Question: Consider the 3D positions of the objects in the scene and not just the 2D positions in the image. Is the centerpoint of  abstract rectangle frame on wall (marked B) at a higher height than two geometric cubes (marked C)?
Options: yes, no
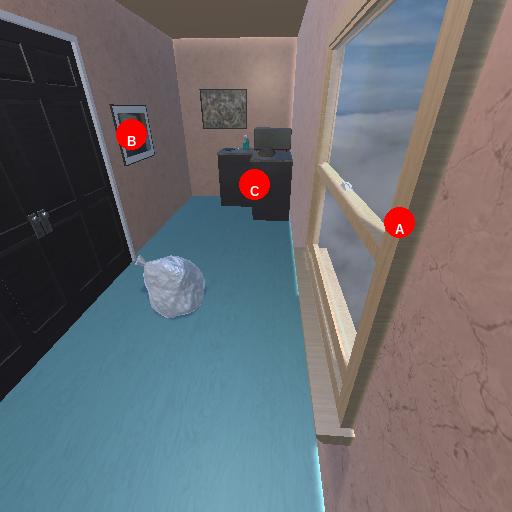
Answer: yes